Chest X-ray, PA view. Patient: 52 years old, sex M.
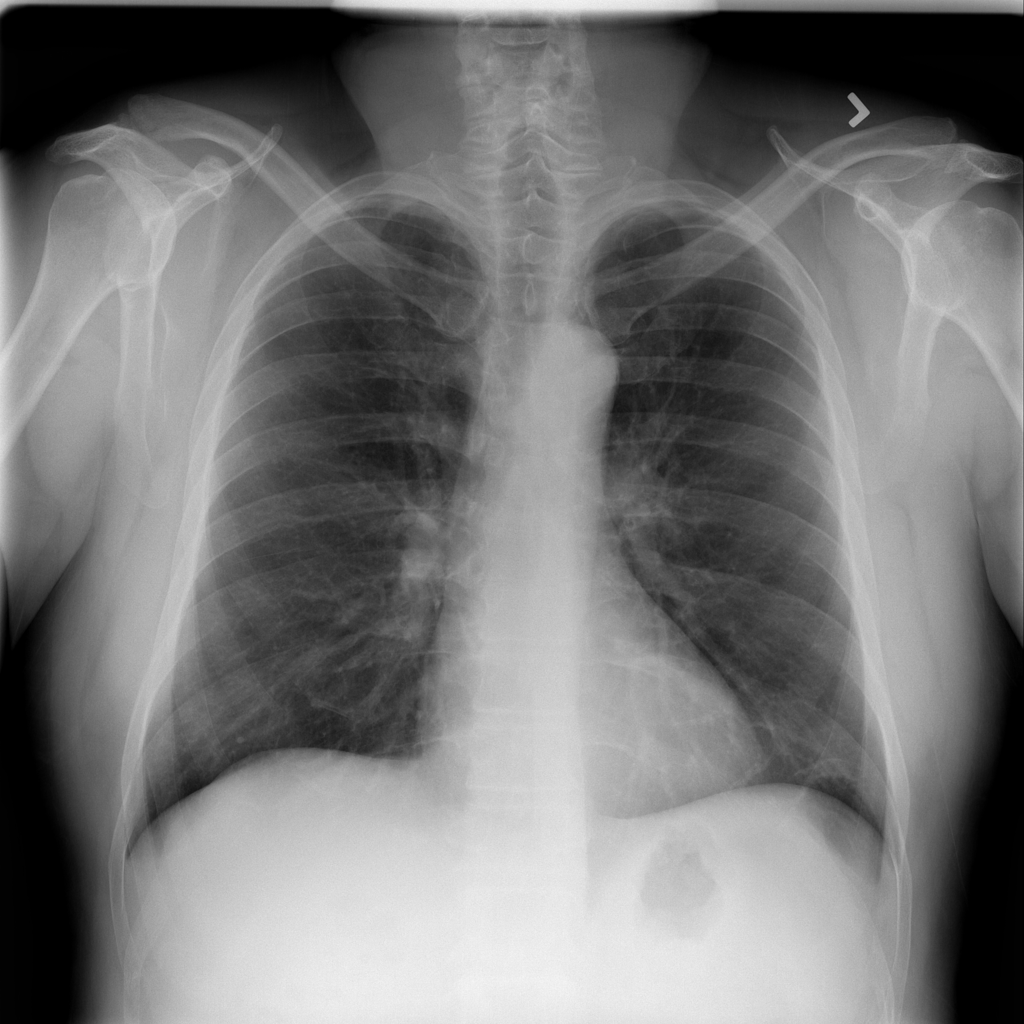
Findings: Atelectasis